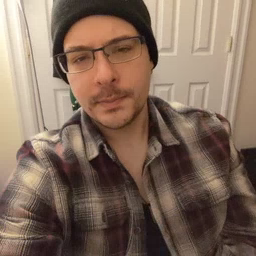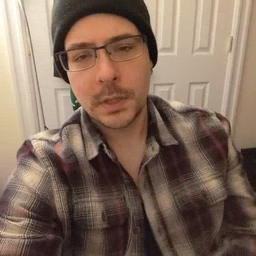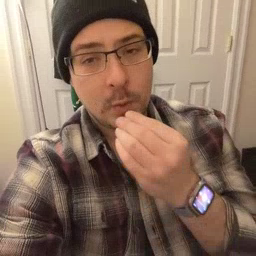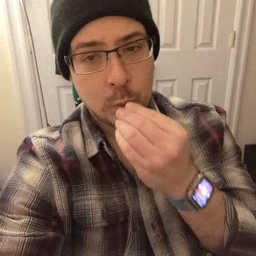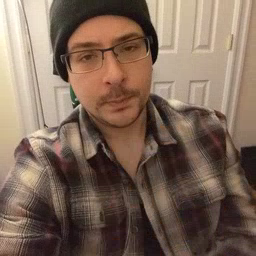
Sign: food